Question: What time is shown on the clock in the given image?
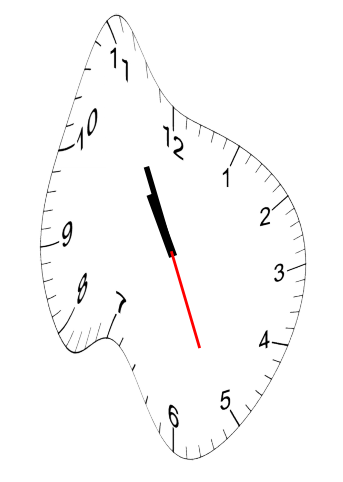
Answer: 10:55:26